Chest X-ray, AP view. Patient: 57 years old, sex F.
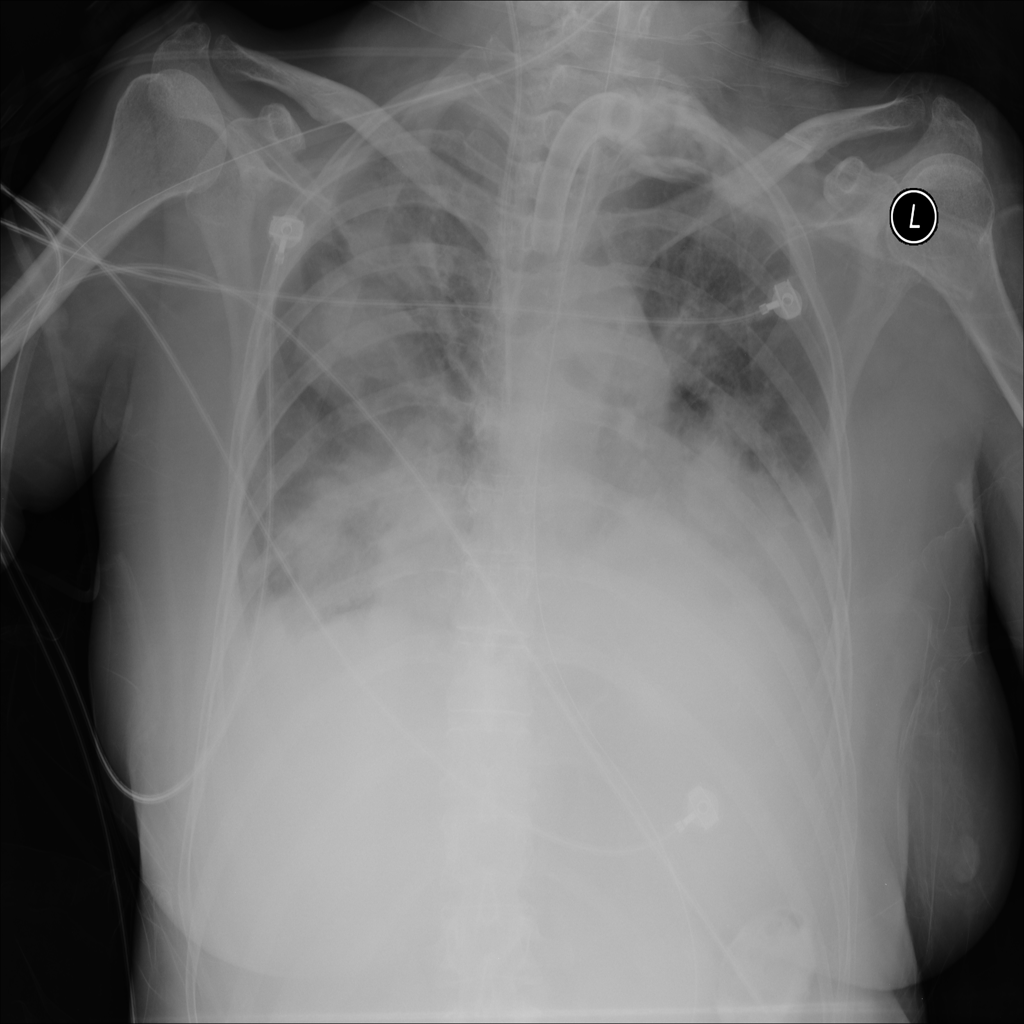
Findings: Infiltration, Mass